Question: I am writing a browser helper object and want to show a child window inside the internet explorer window to show the user some messages. I use DS_CONTROL and WS_CHILDWINDOW and want to get a behaviour similar to the message in this image:
I succeeded in inserting and showing a child window, but the window is flickering and sometimes it's visible and sometimes the website content is above the window in the z coordinate. I tried to set the child window as topmost window, but that didn't change anything. How can I get the child window to be always visible until it is closed? Here is some source code I use:
resource.rc:
'''
#include <windows.h>
#include <commctrl.h>
#include <richedit.h>
#include "resource.h"
//
// Dialog resources
//
LANGUAGE LANG_NEUTRAL, SUBLANG_NEUTRAL
IDD_NOTIFICATIONBAR DIALOG 0, 0, 186, 95
STYLE DS_3DLOOK | DS_CONTROL | DS_MODALFRAME | DS_SYSMODAL | DS_SHELLFONT | WS_VISIBLE | WS_CHILDWINDOW
EXSTYLE WS_EX_TOPMOST
FONT 8, "Ms Shell Dlg"
{
DEFPUSHBUTTON "OK", IDOK, 129, 7, 50, 14
PUSHBUTTON "Cancel", IDCANCEL, 129, 24, 50, 14
LTEXT "Static", IDC_STATIC, 25, 16, 68, 21, SS_LEFT
}
'''
Dialog class:
'''
#include "atlbase.h"
#include "atlwin.h"
#include "resources/resource.h"
class CMyDialog : public CDialogImpl<CMyDialog>
{
public:
enum { IDD = IDD_NOTIFICATIONBAR };
BEGIN_MSG_MAP(CMyDialog)
MESSAGE_HANDLER(WM_INITDIALOG, OnInitDialog)
COMMAND_HANDLER(IDCANCEL, BN_CLICKED, OnBnClickedCancel)
END_MSG_MAP()
CMyDialog() {Create(::GetActiveWindow());}
~CMyDialog() {DestroyWindow();}
LRESULT OnInitDialog(UINT /*uMsg*/, WPARAM /*wParam*/, LPARAM /*lParam*/,
BOOL& /*bHandled*/)
{
// ::MessageBox(NULL,_T("OnInit"),_T("OnInit"),MB_ICONINFORMATION|MB_OK);
// Do some initialization code
return 1;
}
static CMyDialog &getInstance()
{
static CMyDialog dlg;
return dlg;
}
public:
LRESULT OnBnClickedCancel(WORD /*wNotifyCode*/, WORD /*wID*/, HWND /*hWndCtl*/, BOOL& /*bHandled*/)
{
ShowWindow(SW_HIDE);
return 0;
}
};
'''
Call:
'''
CMyDialog &bar=CMyDialog::getInstance();
bar.ShowWindow(SW_SHOWNORMAL);
'''
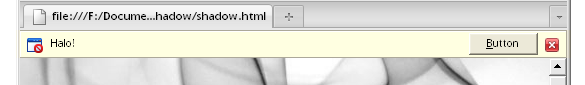
Answer: Finally I could solve it (with the help of the information I got from the many different answers below).
For those of you having the same problem, here the solution:
I have to shrink the window that is displaying the HTML website, so my own window doesn't overlap with it.
For this I get the current tab like in the example <URL>.
This tab window contains the html document window and the status bar.
So I call FindWindowEx twice to get the HWNDs of those two windows:
'''
FindWindowEx(tab,NULL,_T("Shell DocObject View"),_T("")) //html document window
FindWindowEx(tab,NULL,_T("msctls_statusbar32"),_T("")) //status bar
'''
Then I resize the document window so that it fills the whole client area except for the place taken by the status bar and the place taken by my dialog. Here is the code (webbrowser.getCurrentTabHwnd() is an implementation of the example <URL>:
'''
CWindow tab(webbrowser.getCurrentTabHwnd());
CWindow child(FindWindowEx(tab,NULL,_T("Shell DocObject View"),_T("")));
CWindow statusbar(FindWindowEx(tab,NULL,_T("msctls_statusbar32"),_T("")));
RECT statusbarrect;
statusbar.GetWindowRect(&statusbarrect);
RECT documentrect;
tab.GetClientRect(&documentrect);
documentrect.bottom-=(statusbarrect.bottom-statusbarrect.top);
if(isShown)
{
//Request document window rect
static const unsigned int DLGHEIGHT=50;
RECT dialogrect=documentrect;
documentrect.top+=DLGHEIGHT;
dialogrect.bottom=dialogrect.top+DLGHEIGHT;
//Shrink document window
MoveWindow(&dialogrect);
}
child.MoveWindow(&documentrect);
'''
This piece of code now has to be called on each browser window resize and on dialog show/hide.